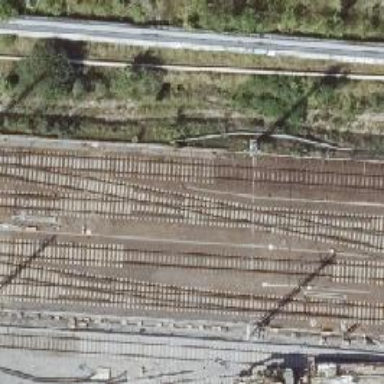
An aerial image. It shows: Railway crossing.